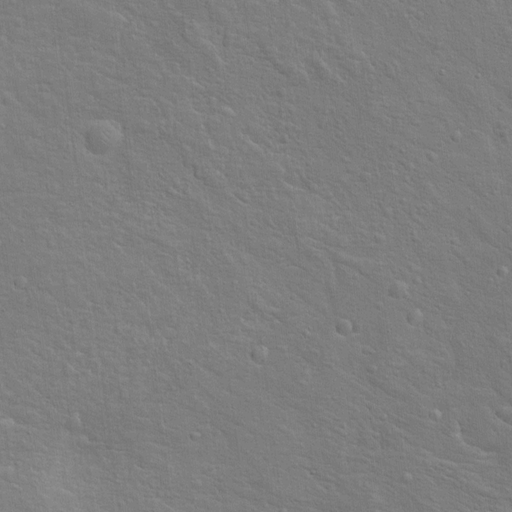
Classes present: Background